Question: I moved a lot of files in 2 commits, in each commit the movement is being detected.
However if I squash those 2 commit toghether the movement operations done in the second commit is being detected as add and delete.
Any ideas of How I could resolve this problem?

Thanks.
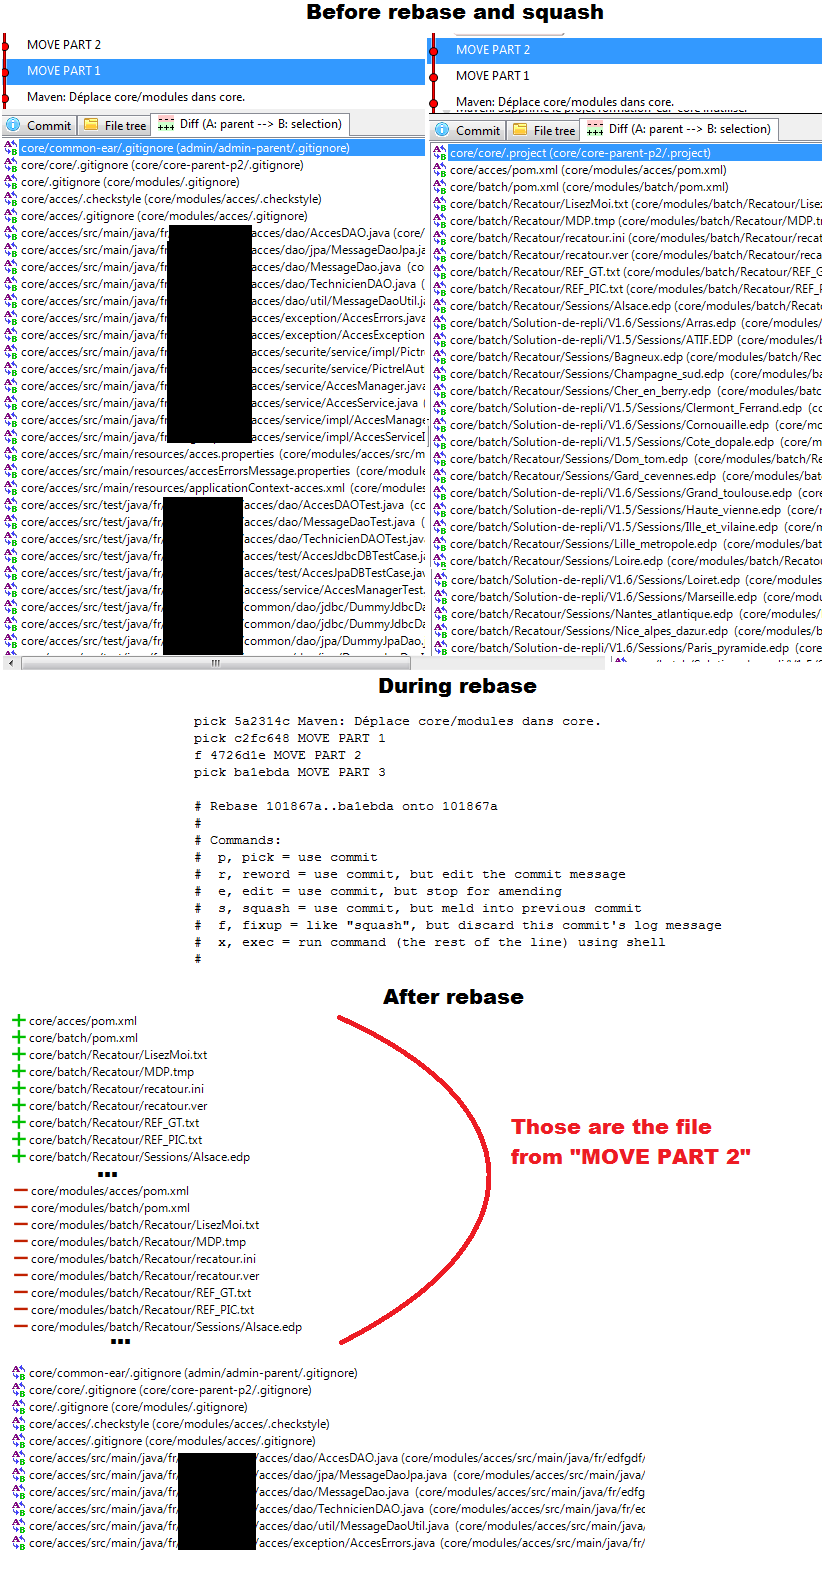
Answer: The problem is that git stores file moves as delete/add.
Only later does git (or git clients) try to be helpful and show them as moves.
See:
<URL>
<URL>